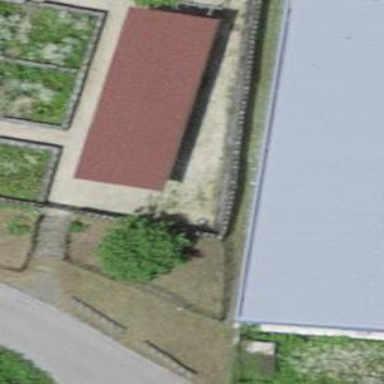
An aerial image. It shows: Shed.